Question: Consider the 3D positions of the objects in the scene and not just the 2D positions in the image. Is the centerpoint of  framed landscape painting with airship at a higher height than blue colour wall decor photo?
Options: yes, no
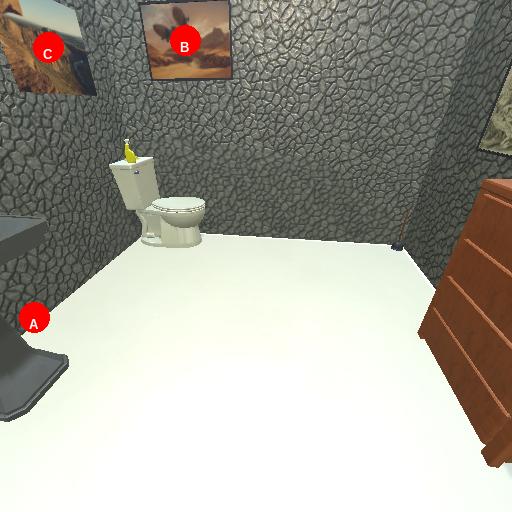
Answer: yes